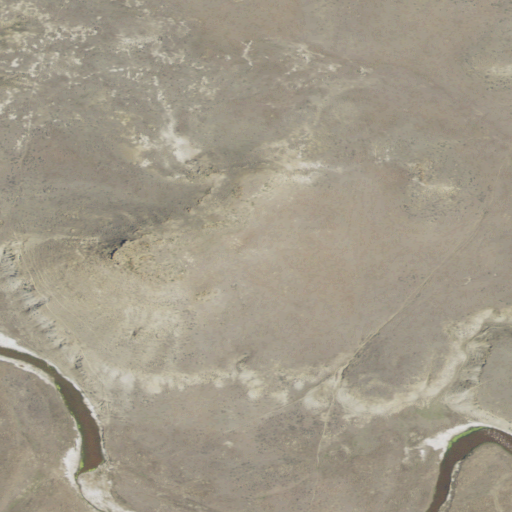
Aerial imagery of mountain in Montana named McGraw Butte containing grassland and shrub